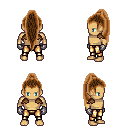
a pixel art fantasy rpg character, male body template, human, tanned skin, leather shoulder armor, gold greaves, brown extra-long topknot hairstyle, metal gloves, four views (front, back, left, right), 2x2 character sprite sheet, small pixel art, hard edges, no anti-aliasing